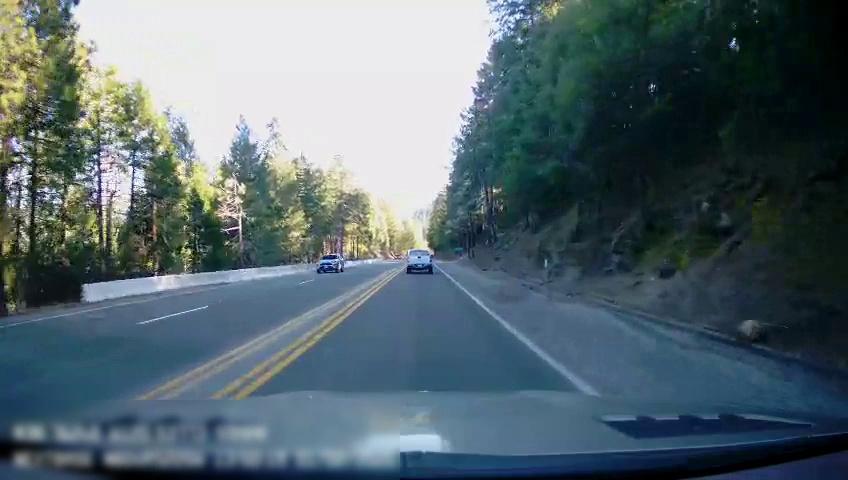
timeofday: Day
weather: Sunny
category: Drivable Space
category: Vehicles | Car
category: Vehicles | Truck
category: Lanes | Alternate Lane
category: Lanes | Current Lane
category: Lanes | Current Lane
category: Lanes | Opposite Lane
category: Lanes | Opposite Lane
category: Lanes | Opposite Lane
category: Lanes | Opposite Lane